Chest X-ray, AP view. Patient: 59 years old, sex M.
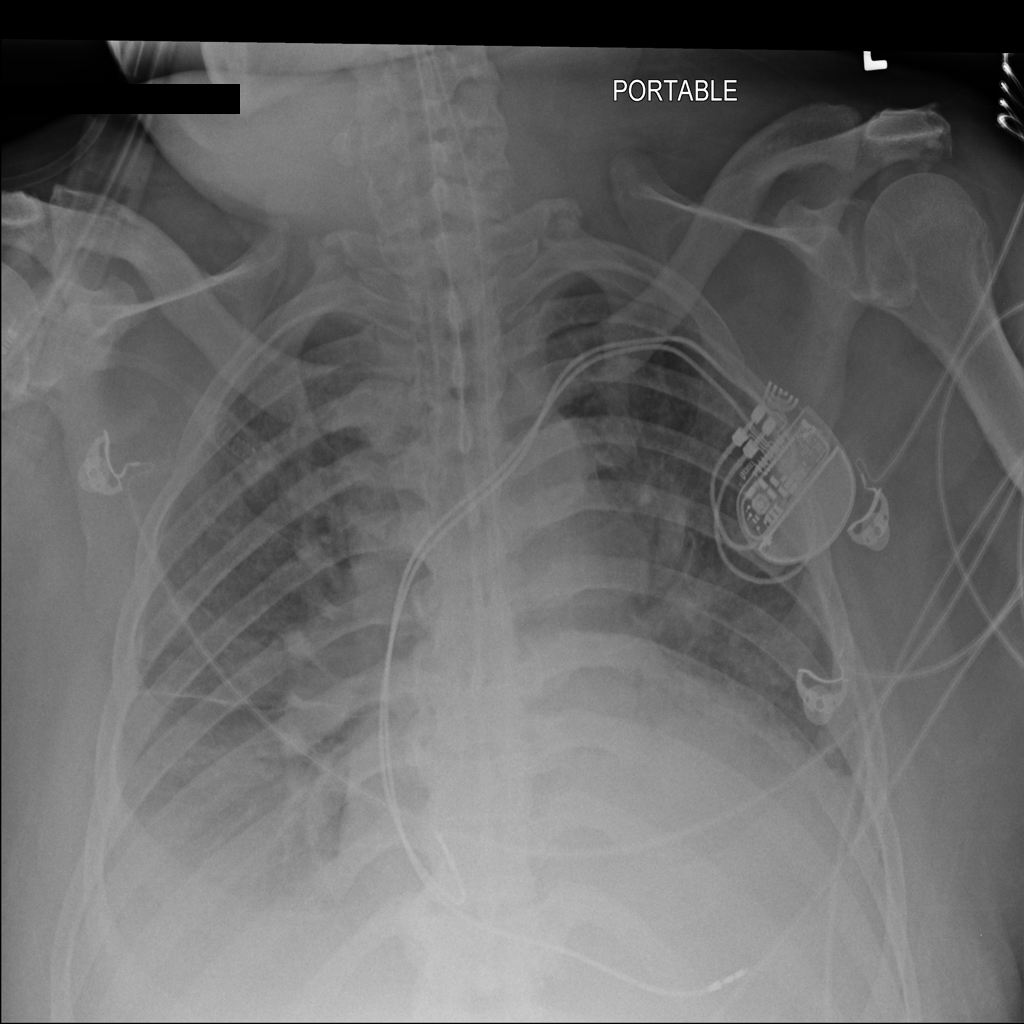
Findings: Effusion, Infiltration